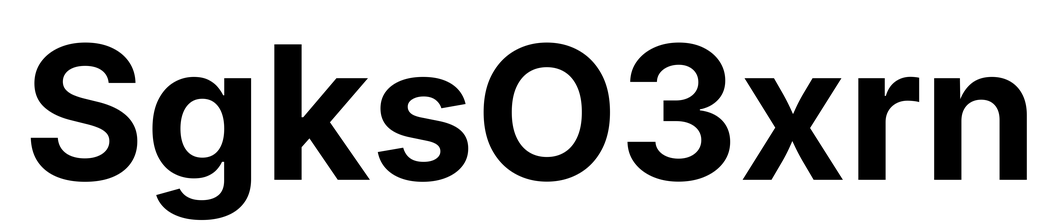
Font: Inter_Bold